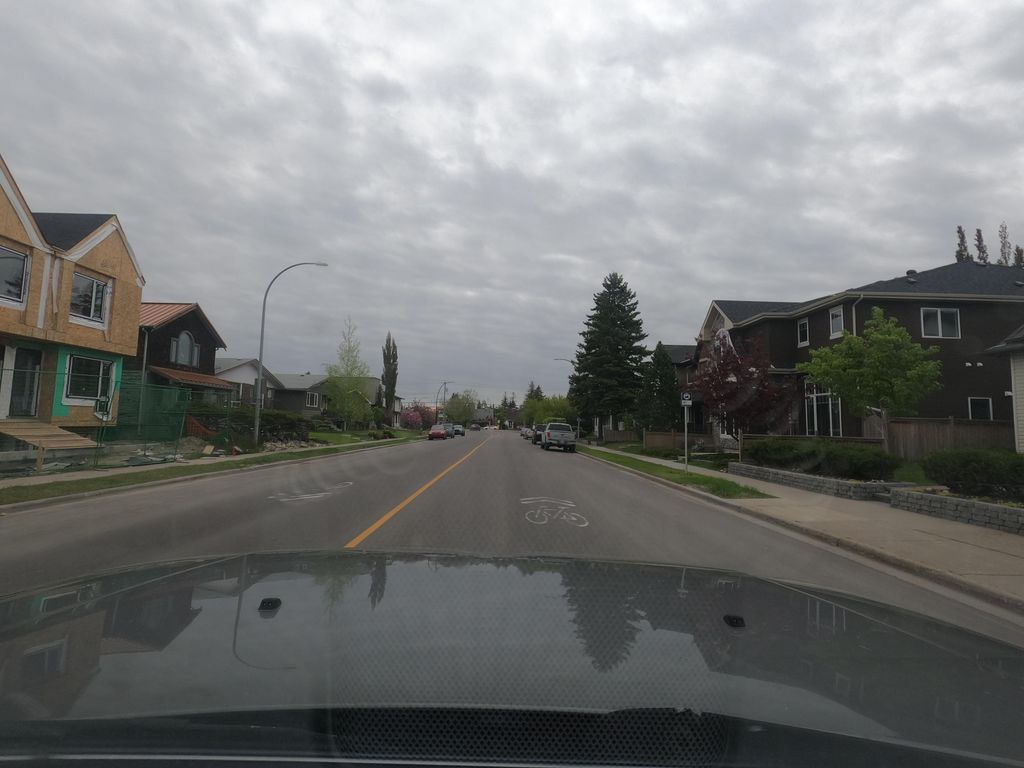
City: calgary